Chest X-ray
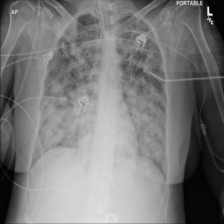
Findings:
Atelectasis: negative
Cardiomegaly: negative
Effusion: negative
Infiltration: negative
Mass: negative
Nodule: negative
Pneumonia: positive
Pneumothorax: negative
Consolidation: negative
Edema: positive
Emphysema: negative
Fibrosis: negative
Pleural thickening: negative
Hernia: negative